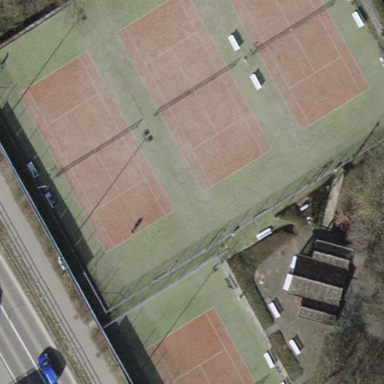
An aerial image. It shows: Sports centre featuring tennis facilities.